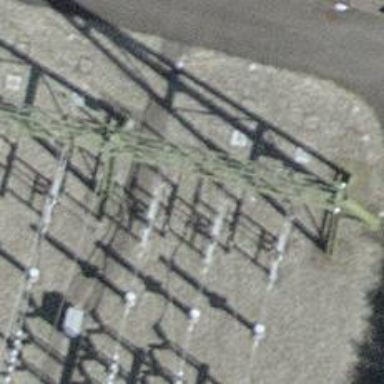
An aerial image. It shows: Three power lines with cables.